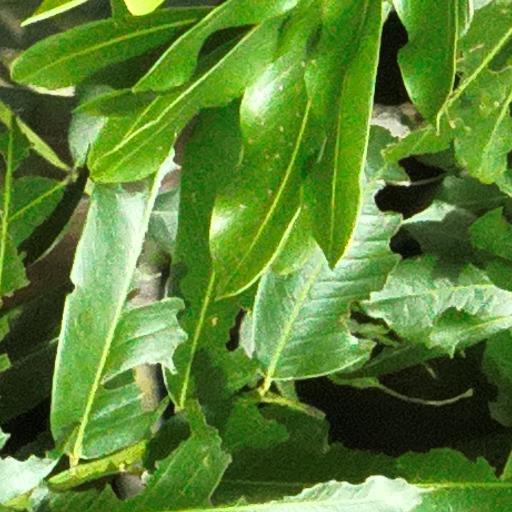
Species: Dipteryx oleifera
GBIF accepted scientific name: Dipteryx oleifera
Crown area (m\u00b2): 133.543